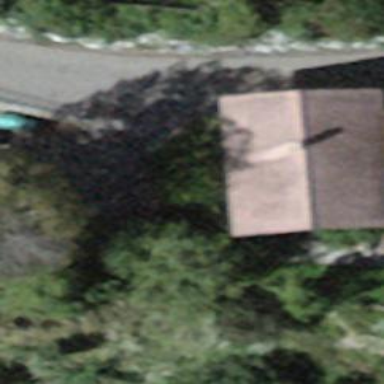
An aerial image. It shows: Simple house.